Question: How do you change the doughnut text color and doughnut filler colors separately? I have something like this:
'''
var color = [ "#3F9F3F", "#FFFFFF" ];
var chartData = {
label : myLabels,
data : myData,
colors : color
};
'''
The second color attribute overrides anything else I've tried. What property, for donuts specifically, will fix this?

I'd like the text color to be different from the black color in the chart.
This is a jsfiddle I found that shows a basic chart.
<URL>
The question is, how do you change the font color inside the doughnut?
Realized the text color inside the donuts, while affected by the secondary color, was actually painted using canvas.fillText(). As such, all I needed was to add .fillStyle = "whatever" and it works.
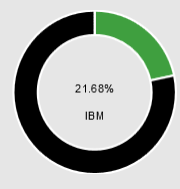
Answer: Realized the text color inside the donuts, while affected by the secondary color, was actually painted using canvas.fillText(). As such, all I needed was to add .fillStyle = "whatever" and it works.